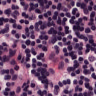
Metastatic tissue present: no